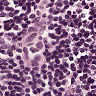
Metastatic tissue present: no